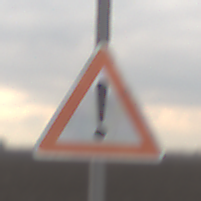
Verkehrszeichen: Gefahrenstelle
Umgebung: Outdoor, Nature
Tageszeit: MorningAfternoon
Wetter: Overcast
Licht: Natural
Jahreszeit: NotSpecified
Kontrast: LowContrast